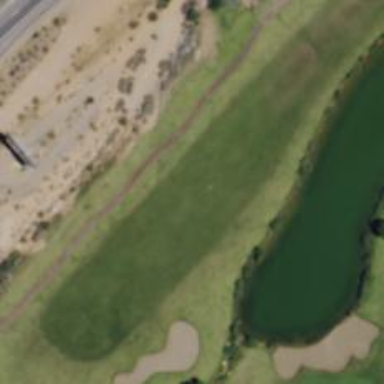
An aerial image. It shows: Golf hole.